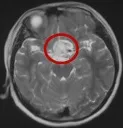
Brain MRI at admission (A-E). (A, B) Axial view (weighted sequence in T1, T2).
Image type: radiology (mri)